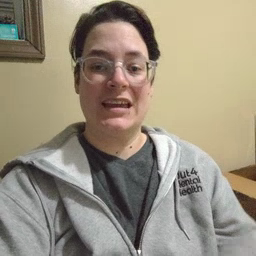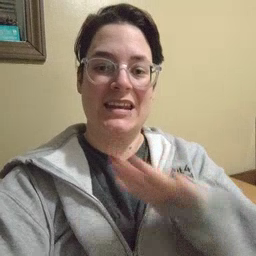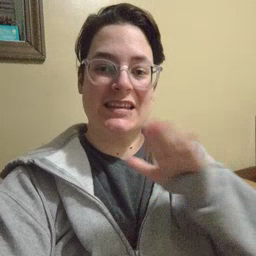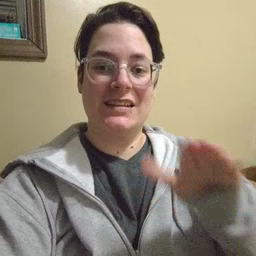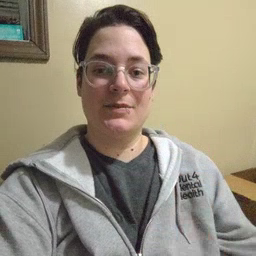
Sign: clean